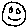
Label: smiley face